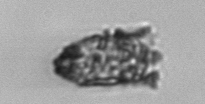
Label: Tintinnopsis